Question: I have a Spinner and I want to fill this one with a currency array formatted like this:
USD - United States Dollar
This doesn't fit on a small screen, but it runs very ugly over the arrow of the spinner.
Is there a way to only show the 3 letter code of the currency for example on the main layout-screen, but once clicked on the Spinner and the list opens there is the full name format as mentioned above. Or even better, only show the text that fits, but don't run over the drop down arrow?
I now used substring to show only the first 3 characters, but this doesn't look so good (currencies hard to find).
Thanks!
EDIT:
I have the following layout:
'''
<Spinner
android:id="@+id/currency"
android:layout_width="wrap_content"
android:layout_height="48dp"
android:ellipsize="end"
android:maxLines="1"
android:paddingRight="8dp" />
'''
And this is what I don't want:

As you can see the text from the South African Rand goes right through the arrow of the spinner.
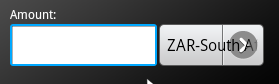
Answer: The 'SpinnerAdapter' you are using with your 'Spinner' is called with 'getView()' for the entries to go into the pop-up list and 'getDropDownView()' for the entries to go into the 'Spinner' itself. You are welcome to implement your 'SpinnerAdapter' to have these be whatever you want. So, if you want the 'getDropDownView()' to return something with the three-letter currency code, or using 'android:ellipsize', or whatever, you can do that.